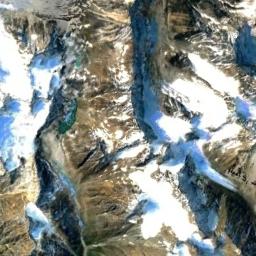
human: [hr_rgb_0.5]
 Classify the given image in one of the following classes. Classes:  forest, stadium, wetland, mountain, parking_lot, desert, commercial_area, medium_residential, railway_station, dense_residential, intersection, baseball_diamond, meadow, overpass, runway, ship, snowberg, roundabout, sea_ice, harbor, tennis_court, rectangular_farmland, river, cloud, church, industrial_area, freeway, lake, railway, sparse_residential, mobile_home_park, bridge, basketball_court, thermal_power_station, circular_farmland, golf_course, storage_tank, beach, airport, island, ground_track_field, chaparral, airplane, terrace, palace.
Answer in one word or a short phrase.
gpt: snowberg